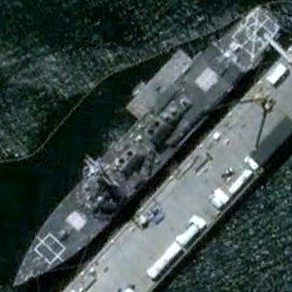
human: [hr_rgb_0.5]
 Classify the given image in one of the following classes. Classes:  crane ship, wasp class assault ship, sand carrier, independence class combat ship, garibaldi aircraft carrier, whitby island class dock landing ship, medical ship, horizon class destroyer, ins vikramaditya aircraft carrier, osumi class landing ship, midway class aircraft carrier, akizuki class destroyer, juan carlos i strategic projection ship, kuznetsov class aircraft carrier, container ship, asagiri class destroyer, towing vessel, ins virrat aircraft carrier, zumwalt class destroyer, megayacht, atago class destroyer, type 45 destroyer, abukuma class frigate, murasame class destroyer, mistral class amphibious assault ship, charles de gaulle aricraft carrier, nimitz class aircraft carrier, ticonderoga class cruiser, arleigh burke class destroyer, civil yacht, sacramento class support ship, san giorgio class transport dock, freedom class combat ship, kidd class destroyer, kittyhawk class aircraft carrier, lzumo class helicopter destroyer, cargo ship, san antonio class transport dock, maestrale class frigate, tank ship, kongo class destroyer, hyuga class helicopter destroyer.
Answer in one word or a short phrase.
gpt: Arleigh Burke class destroyer